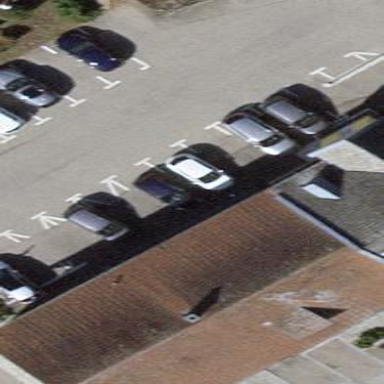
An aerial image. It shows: Parking area with surface.